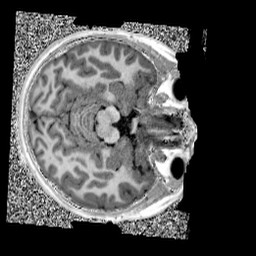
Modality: UNIT1
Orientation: axial
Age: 11
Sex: female
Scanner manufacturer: siemens
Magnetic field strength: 3 T
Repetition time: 4 s
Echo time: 0.00299 s